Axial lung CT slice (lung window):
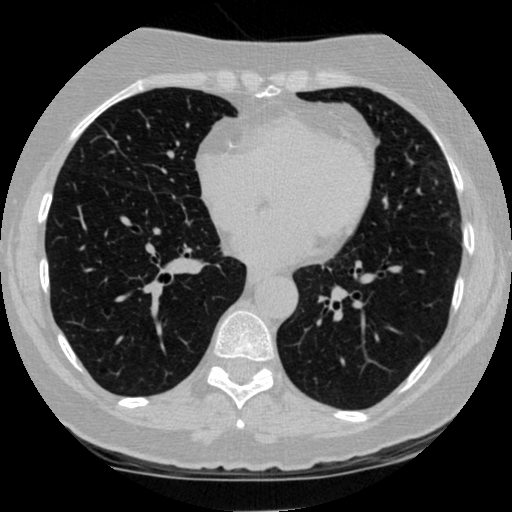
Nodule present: no